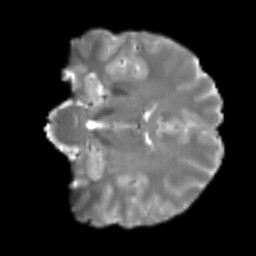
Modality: T2w
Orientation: coronal
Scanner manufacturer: siemens
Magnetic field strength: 3 T
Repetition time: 4 s
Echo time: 0.0594 s